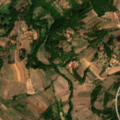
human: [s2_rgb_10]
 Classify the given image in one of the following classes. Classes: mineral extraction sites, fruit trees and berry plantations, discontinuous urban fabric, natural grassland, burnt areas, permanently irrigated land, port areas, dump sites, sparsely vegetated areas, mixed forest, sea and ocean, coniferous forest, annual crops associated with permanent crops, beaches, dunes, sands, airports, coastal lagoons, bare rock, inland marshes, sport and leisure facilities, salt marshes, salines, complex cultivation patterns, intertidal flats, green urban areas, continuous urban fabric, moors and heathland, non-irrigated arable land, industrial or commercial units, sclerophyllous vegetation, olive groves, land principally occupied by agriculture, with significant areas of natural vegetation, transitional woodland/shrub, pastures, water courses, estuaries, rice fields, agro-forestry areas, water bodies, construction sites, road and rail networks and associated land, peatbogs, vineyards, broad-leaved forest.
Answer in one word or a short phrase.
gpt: non-irrigated arable land, complex cultivation patterns, land principally occupied by agriculture, with significant areas of natural vegetation, broad-leaved forest